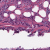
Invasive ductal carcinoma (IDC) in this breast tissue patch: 0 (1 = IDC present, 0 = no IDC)